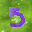
Label: 5